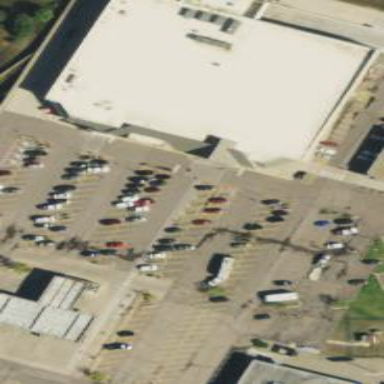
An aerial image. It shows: Paved parking area.